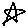
Label: star